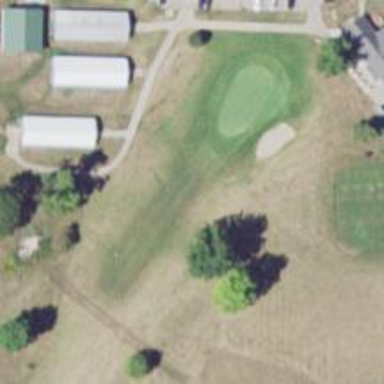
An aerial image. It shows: Golf fairway in the image.